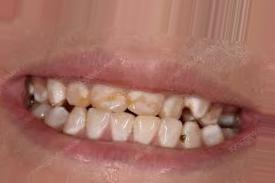
Condition: Tooth Discoloration